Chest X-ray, AP view. Patient: 55 years old, sex F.
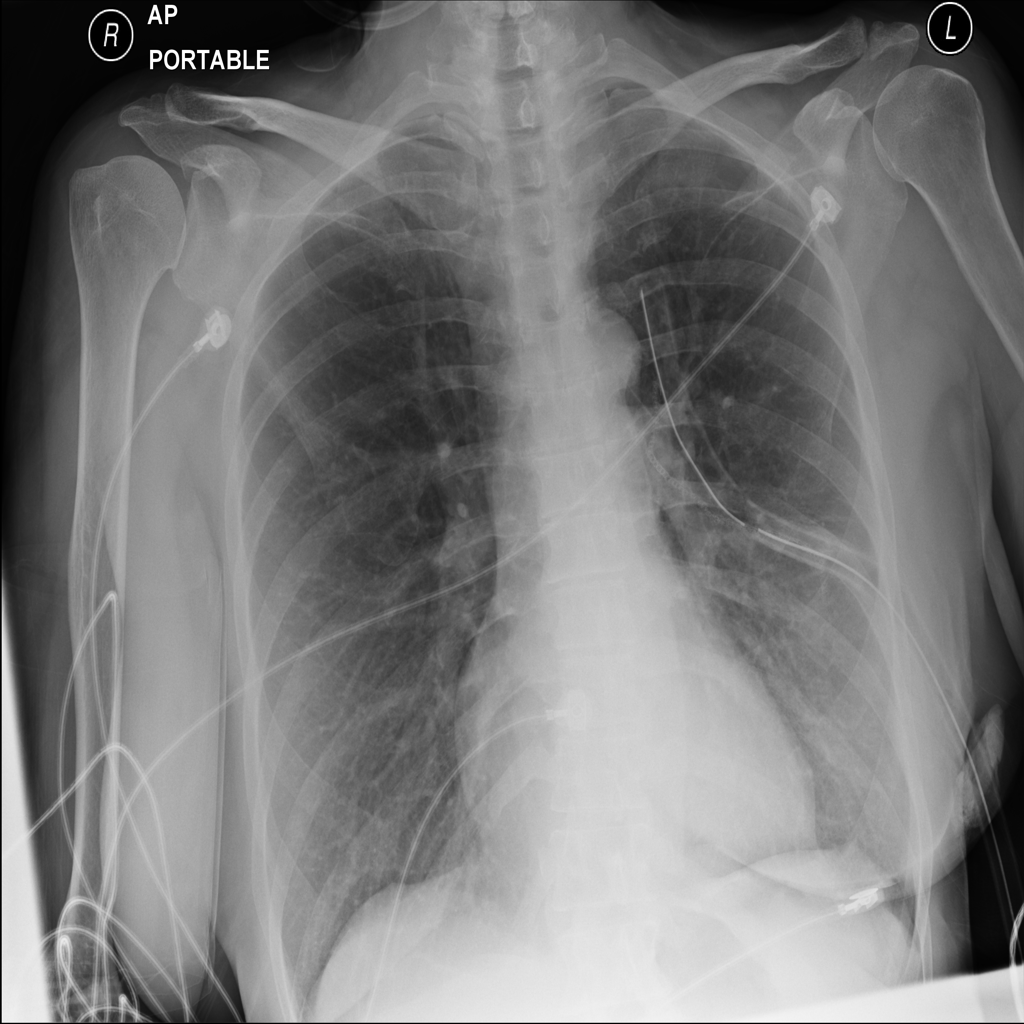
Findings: No Finding